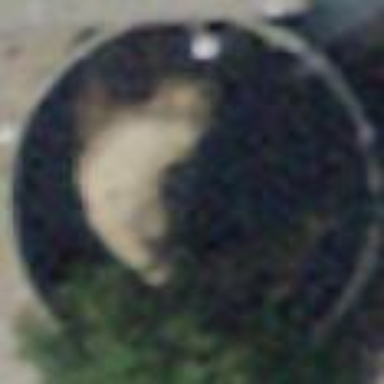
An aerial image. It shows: Silo.